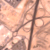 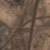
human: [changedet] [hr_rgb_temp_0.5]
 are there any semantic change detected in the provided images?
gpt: Everything remains the same.